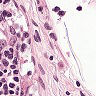
Metastatic tissue present: no